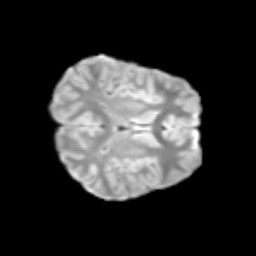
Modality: T2w
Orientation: axial
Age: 12
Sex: male
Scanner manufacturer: siemens
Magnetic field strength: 3 T
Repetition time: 3.8 s
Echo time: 0.07 s